Current action and preconditions to check: trajectory_clear

Your task: For each precondition in the list above, predict whether it will hold at this action.

Consider the current scene as observed from the mobile robot's camera, and analyze the predicted future states of all dynamic agents (e.g., people, animals, vehicles, or any moving entities) within the NEXT SECOND.

IMPORTANT: Only answer "very likely" if you are absolutely certain—based on strong, clear evidence—that a dynamic agent will violate the precondition in the predicted future state. Do NOT answer "very likely" for unlikely, ambiguous, or low-probability risks.

Ask yourself for each precondition: Is there a high probability, with clear and convincing evidence, that the predicted future states of any dynamic agent will interfere with the predicted future state of the currently executing action within the NEXT SECOND, causing that precondition to fail?

Assess the risk level based on these predictions. Use "likely" or "very likely" if motions create a clear risk of interference.

Use "neutral" or "improbable" if agents are nearby but their predicted paths are clearly diverging or non-conflicting.

Failure Risk Categories: "very improbable", "improbable", "neutral", "likely", "very likely"

Answer Format: Output ONLY the probability_of_failure value from these categories: "very improbable", "improbable", "neutral", "likely", "very likely"

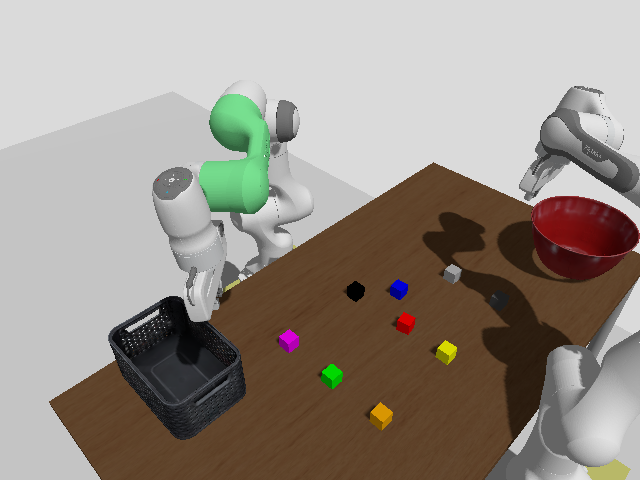

Answer: very improbable